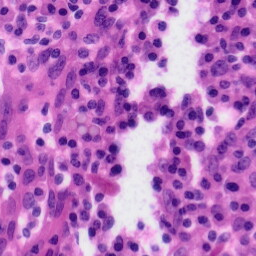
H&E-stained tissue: Tonsil